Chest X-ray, PA view. Patient: 50 years old, sex F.
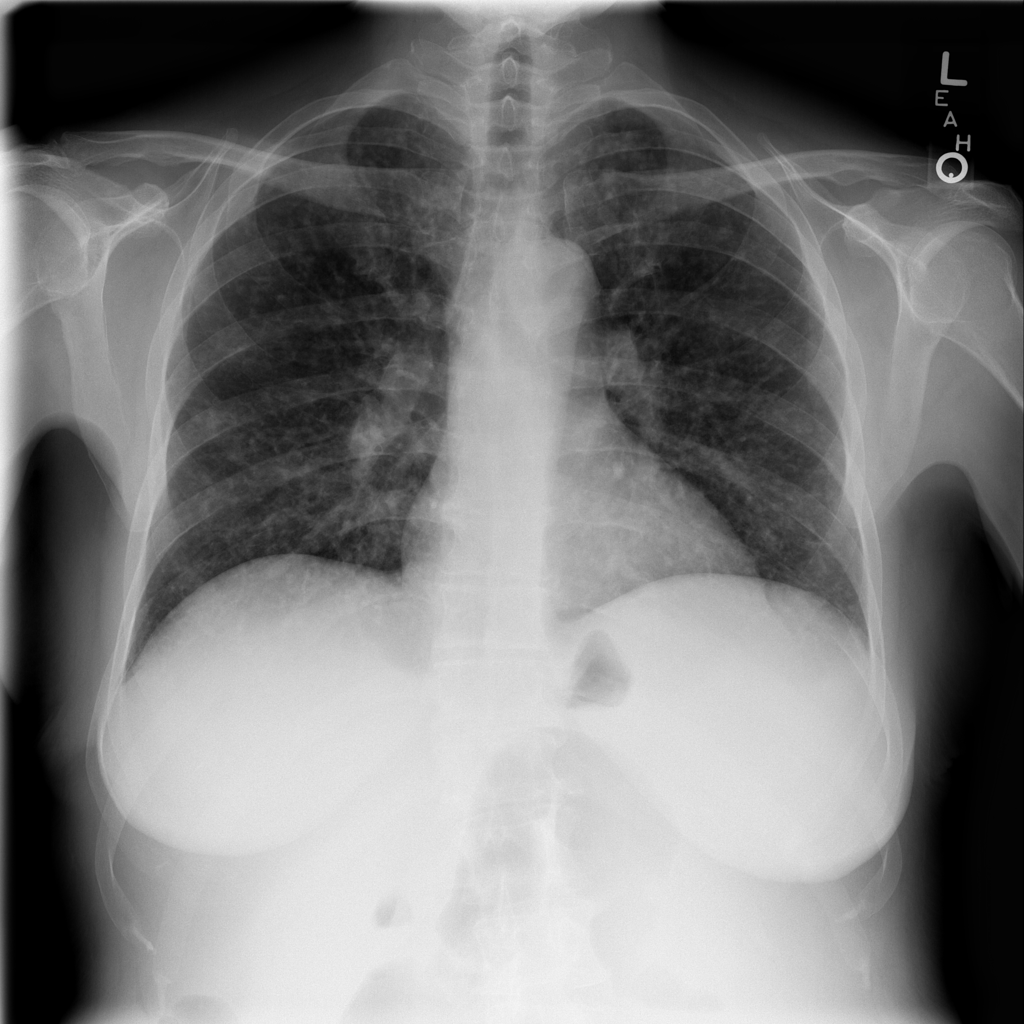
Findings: Nodule